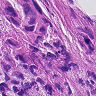
Metastatic tissue present: yes